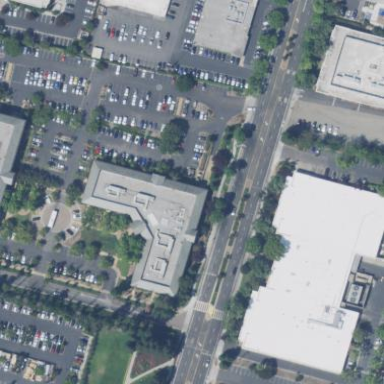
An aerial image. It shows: Building.